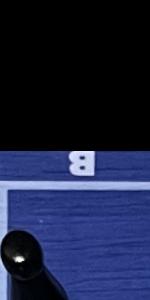
Label: Empty